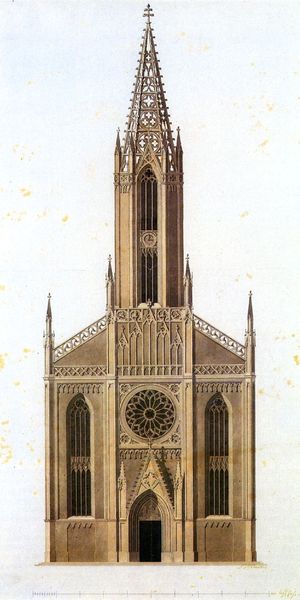
Titel: Mariahilfkirche in München
Künstler: Daniel Ohlmüller
Standort: München, Mariahilfkirche (EU - D - B)
Schlagwörter: himmel, fenster, frankreich, pfeiler, zeichnung, spitze, kirche, gotik, turm, verzierung, uhr, eingang, rosette, spitzbogen